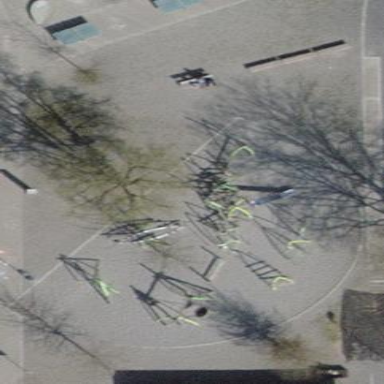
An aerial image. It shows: Playground area for leisure land.